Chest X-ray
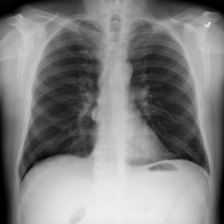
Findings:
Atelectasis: negative
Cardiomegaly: negative
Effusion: negative
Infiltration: negative
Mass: negative
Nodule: negative
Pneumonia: negative
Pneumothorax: negative
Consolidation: negative
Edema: negative
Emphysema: positive
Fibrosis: negative
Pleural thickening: negative
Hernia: negative